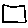
Label: square